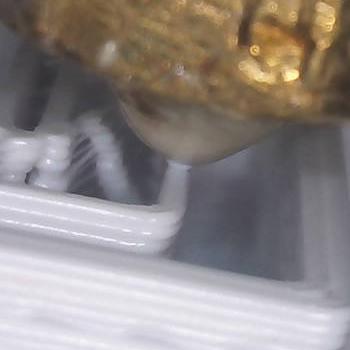
Flow rate: 94%